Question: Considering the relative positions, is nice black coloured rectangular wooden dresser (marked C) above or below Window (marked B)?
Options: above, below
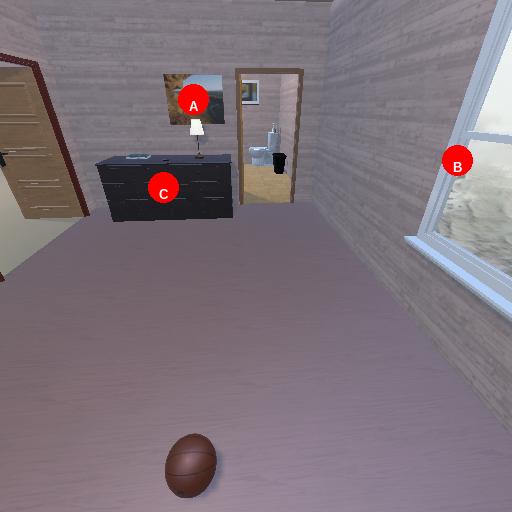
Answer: above